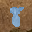
Label: 8